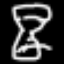
Label: hourglass